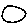
Label: circle